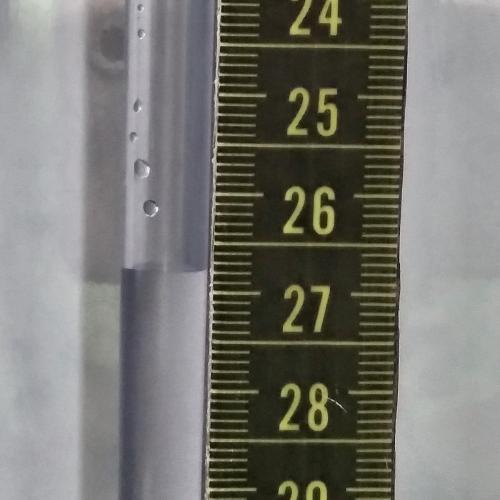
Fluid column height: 26.8 cm